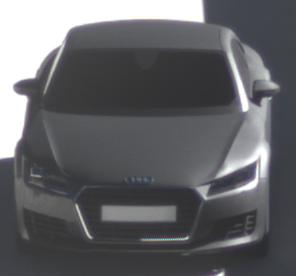
Make: Audi
Model: TT Coupé 1.8 TFSI
Detailed model: TT (8S) Coupé
Model produced from: 2015/08
Model produced until: 2018/06
Doors: 3
Color: gray
Road condition: dry road
Daytime: morning or afternoon
Contrast: high contrast